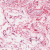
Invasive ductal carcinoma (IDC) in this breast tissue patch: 0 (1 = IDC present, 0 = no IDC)